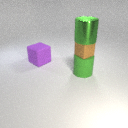
large green rubber cylinder below small brown rubber cube